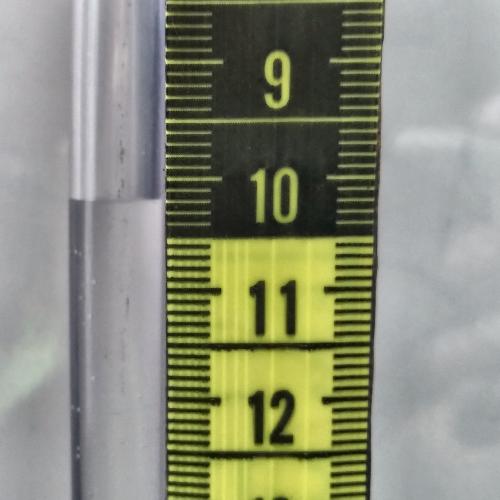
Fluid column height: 10.2 cm